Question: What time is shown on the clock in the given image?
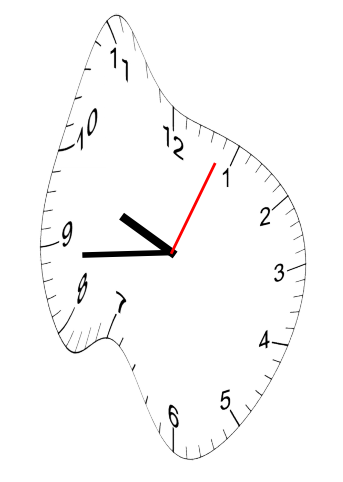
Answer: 09:44:04